Field crop: maize
Growth stage: 2
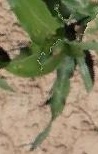
Species: maize